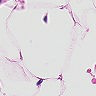
Metastatic tissue present: no